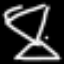
Label: hourglass